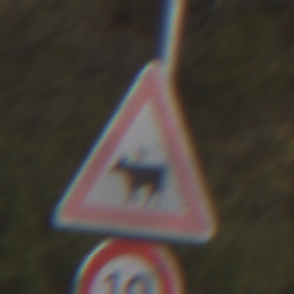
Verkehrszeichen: ViehtriebRechts
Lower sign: Geschwindigkeit10
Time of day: MorningAfternoon
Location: Outdoor (RoadRail)
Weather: PartlyCloudy
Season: NotSpecified
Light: Natural